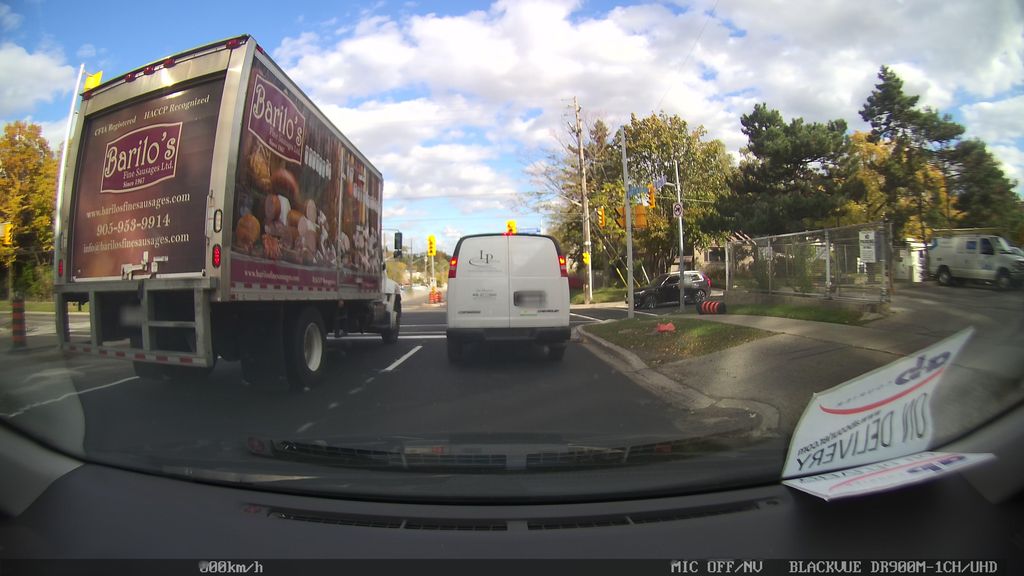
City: toronto